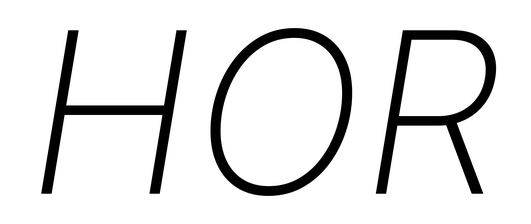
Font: Inter-Italic_ExtraLight_Italic